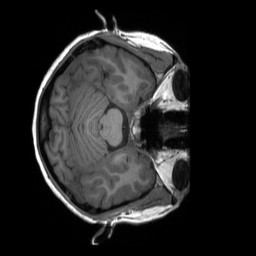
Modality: T1w
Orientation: axial
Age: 28
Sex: female
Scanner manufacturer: siemens
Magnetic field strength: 3 T
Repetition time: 2.3 s
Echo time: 0.00232 s